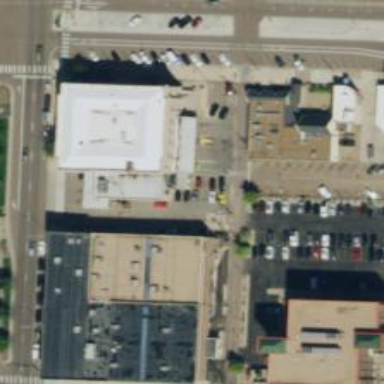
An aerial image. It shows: Building that serves as post office.